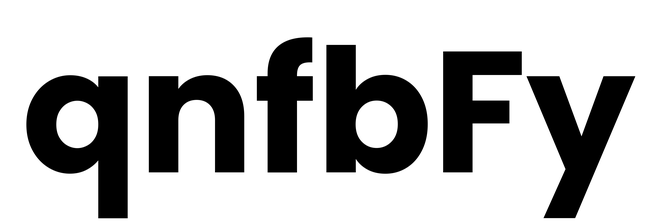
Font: Poppins-Bold